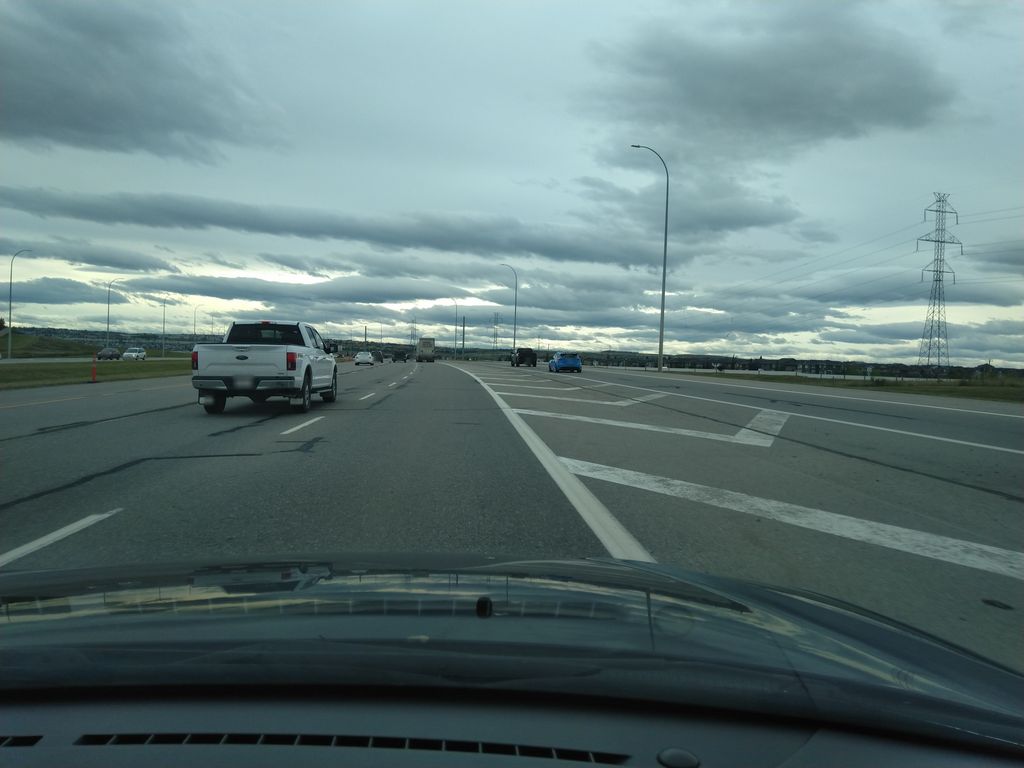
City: calgary